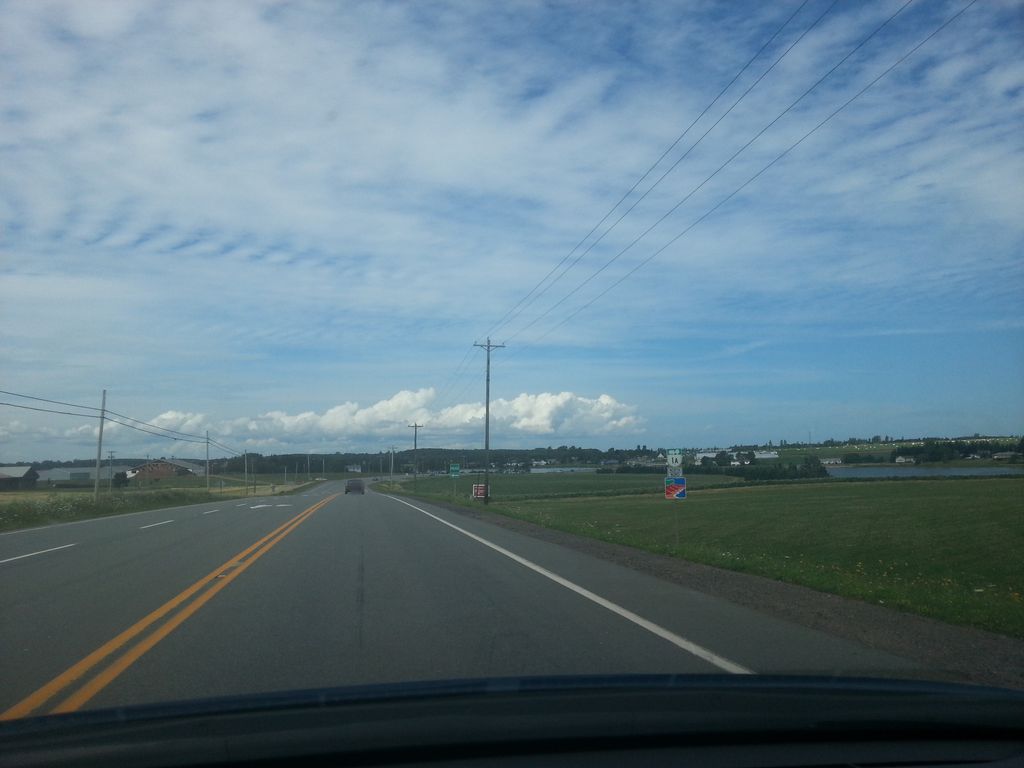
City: charlottetown